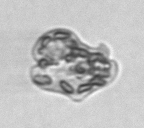
Label: Karenia